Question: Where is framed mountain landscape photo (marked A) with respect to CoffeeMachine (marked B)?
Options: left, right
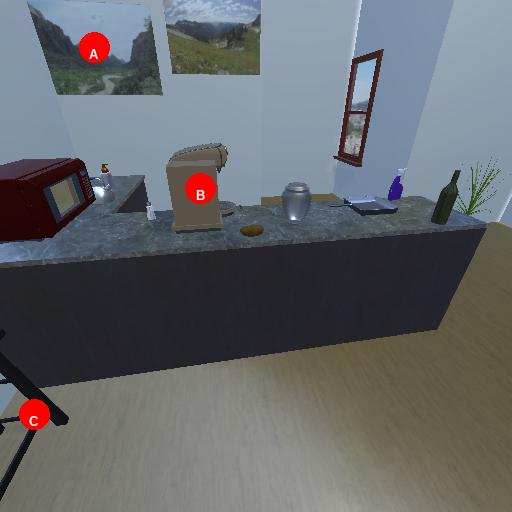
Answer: left